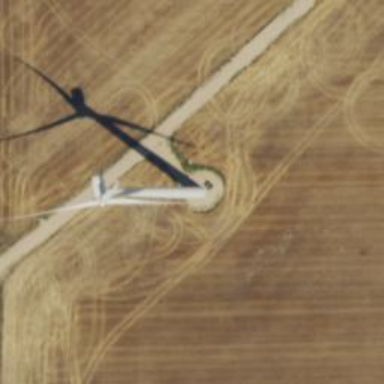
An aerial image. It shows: Wind turbine generator that utilizes wind as its source for generating electricity. It is of the horizontal axis type.